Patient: sex M, age 71
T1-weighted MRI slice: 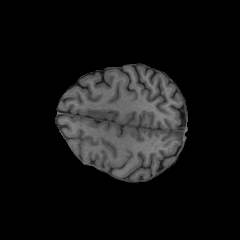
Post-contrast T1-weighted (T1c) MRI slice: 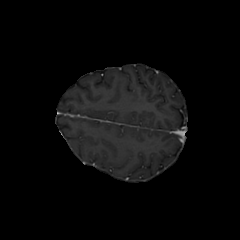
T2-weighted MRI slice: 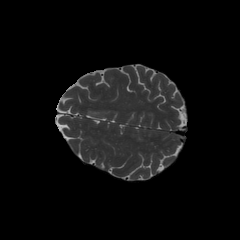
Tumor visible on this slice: no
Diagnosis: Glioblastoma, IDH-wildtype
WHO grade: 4